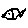
Label: fish